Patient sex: M
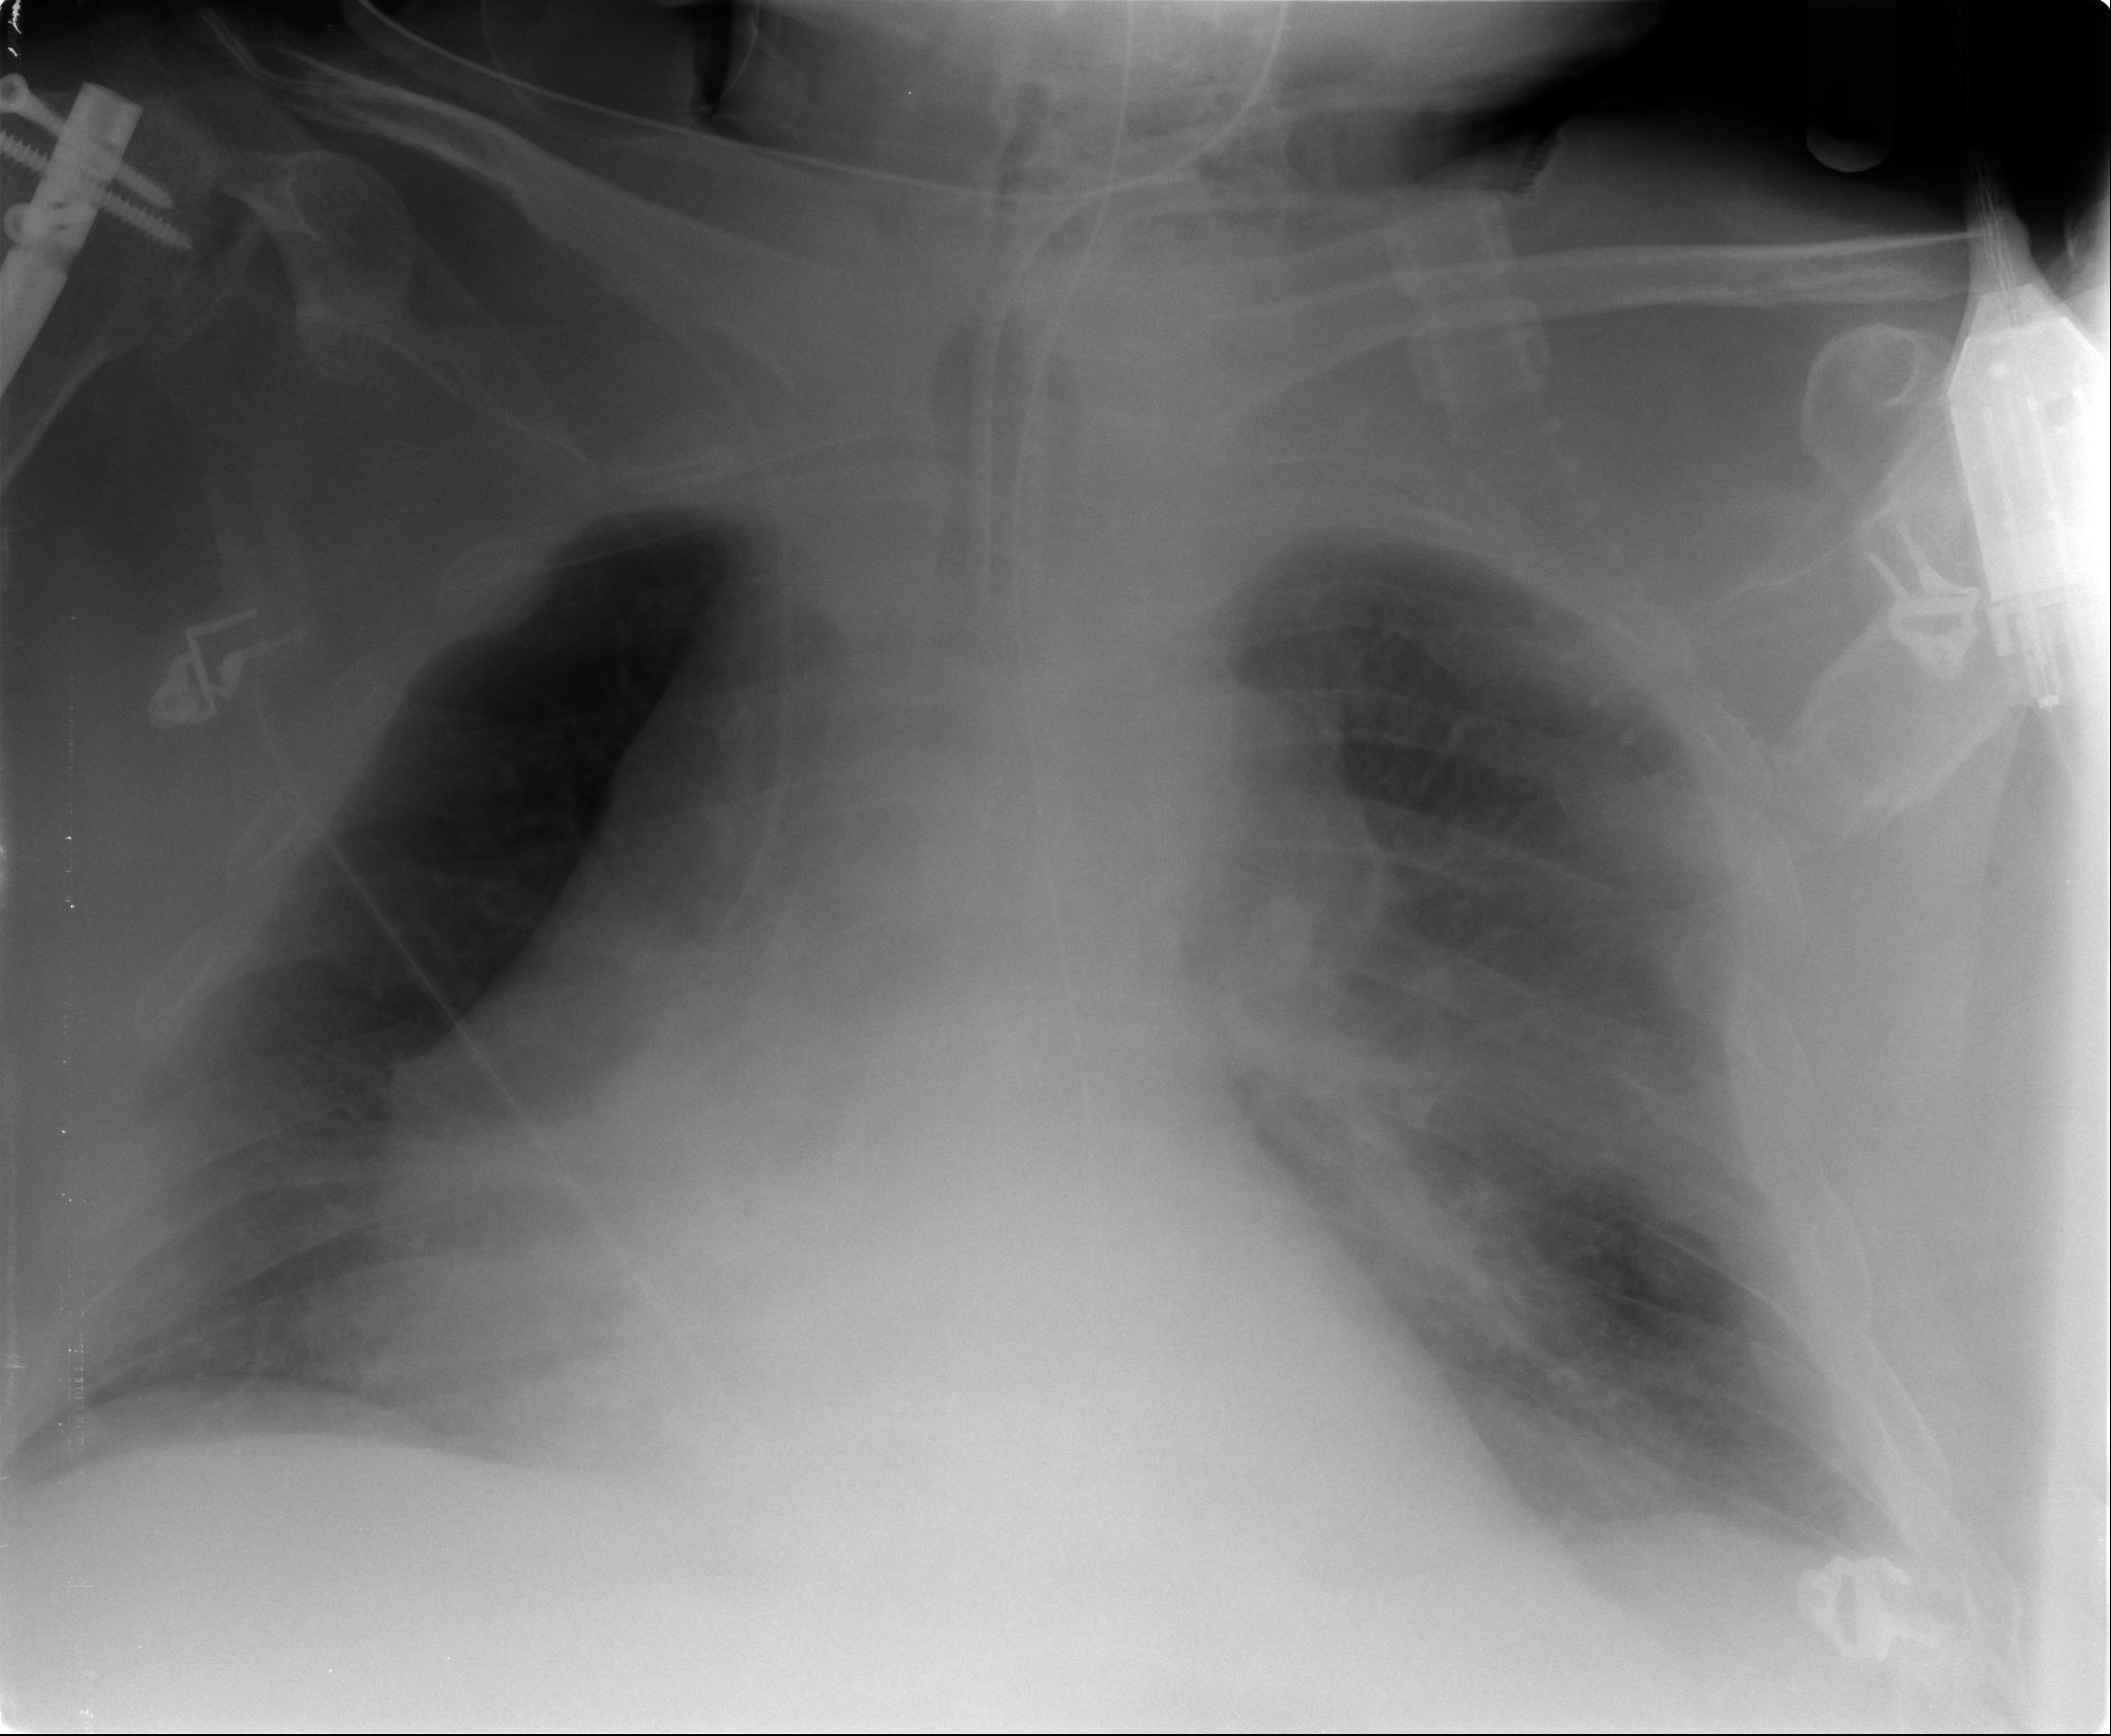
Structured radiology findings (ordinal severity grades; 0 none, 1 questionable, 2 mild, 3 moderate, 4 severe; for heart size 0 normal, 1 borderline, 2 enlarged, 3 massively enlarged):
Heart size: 3
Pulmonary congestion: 2
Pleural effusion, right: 2
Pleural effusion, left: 2
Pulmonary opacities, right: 0
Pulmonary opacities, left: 0
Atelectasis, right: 2
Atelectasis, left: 2